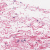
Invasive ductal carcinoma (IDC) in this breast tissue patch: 0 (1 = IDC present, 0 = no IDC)